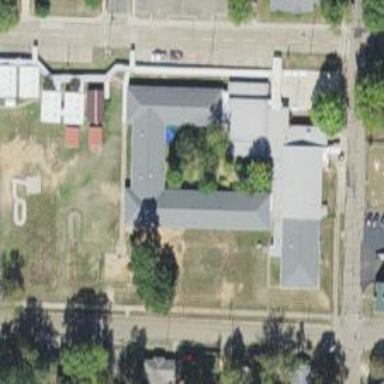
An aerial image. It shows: School.